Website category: auto
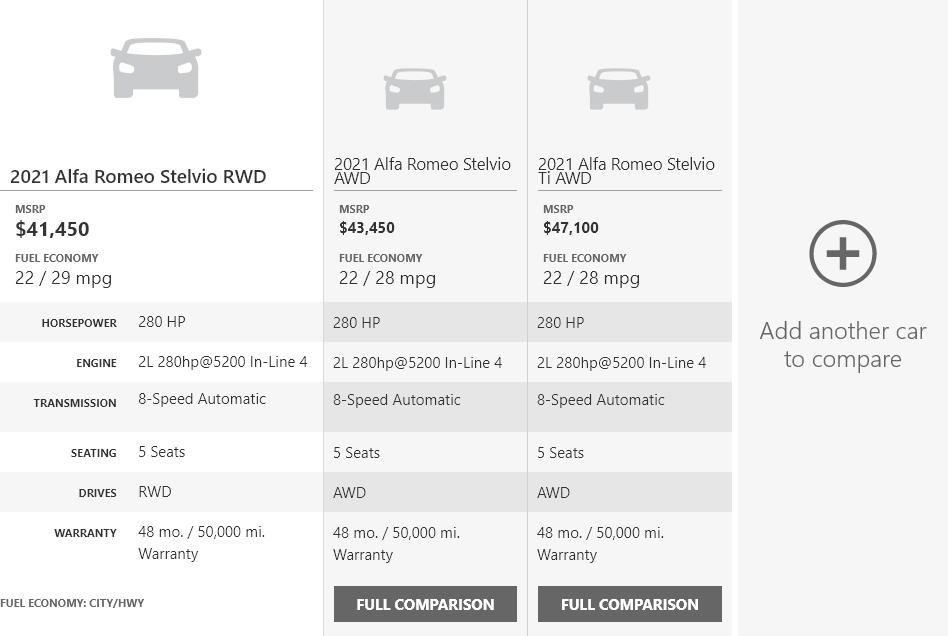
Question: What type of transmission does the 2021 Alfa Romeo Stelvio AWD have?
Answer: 8-Speed Automatic

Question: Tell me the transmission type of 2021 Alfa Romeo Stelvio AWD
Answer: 8-Speed Automatic

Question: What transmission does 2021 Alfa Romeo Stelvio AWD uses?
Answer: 8-Speed Automatic

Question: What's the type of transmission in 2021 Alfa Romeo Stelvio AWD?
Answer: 8-Speed Automatic

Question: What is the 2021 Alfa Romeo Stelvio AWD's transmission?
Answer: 8-Speed Automatic

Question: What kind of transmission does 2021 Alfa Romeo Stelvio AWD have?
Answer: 8-Speed Automatic

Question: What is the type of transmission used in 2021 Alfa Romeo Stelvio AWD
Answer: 8-Speed Automatic

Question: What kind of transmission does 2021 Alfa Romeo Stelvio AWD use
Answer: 8-Speed Automatic

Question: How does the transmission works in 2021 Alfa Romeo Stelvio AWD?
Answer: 8-Speed Automatic

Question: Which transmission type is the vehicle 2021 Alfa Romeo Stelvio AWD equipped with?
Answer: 8-Speed Automatic

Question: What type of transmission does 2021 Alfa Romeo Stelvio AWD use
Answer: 8-Speed Automatic

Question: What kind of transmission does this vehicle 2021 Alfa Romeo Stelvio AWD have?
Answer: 8-Speed Automatic

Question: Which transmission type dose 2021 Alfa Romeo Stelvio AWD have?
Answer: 8-Speed Automatic

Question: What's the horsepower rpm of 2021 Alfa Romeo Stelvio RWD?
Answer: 280 HP

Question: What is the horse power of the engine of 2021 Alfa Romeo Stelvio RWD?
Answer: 280 HP

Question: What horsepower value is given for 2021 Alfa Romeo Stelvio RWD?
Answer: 280 HP

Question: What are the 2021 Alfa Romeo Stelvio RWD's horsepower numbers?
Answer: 280 HP

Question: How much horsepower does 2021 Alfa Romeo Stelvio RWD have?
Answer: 280 HP

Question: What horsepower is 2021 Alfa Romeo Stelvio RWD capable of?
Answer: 280 HP

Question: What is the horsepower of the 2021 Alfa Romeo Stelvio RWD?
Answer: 280 HP

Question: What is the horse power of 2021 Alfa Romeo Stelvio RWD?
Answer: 280 HP

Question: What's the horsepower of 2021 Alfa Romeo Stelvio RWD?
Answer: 280 HP

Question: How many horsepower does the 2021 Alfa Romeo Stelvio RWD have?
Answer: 280 HP

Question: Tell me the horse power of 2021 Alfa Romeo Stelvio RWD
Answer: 280 HP

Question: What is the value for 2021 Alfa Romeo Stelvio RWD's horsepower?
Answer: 280 HP

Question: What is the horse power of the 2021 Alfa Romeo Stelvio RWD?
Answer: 280 HP

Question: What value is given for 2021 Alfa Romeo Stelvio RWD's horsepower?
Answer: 280 HP

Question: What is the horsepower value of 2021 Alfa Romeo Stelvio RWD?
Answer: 280 HP

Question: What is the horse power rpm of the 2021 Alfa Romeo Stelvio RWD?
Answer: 280 HP

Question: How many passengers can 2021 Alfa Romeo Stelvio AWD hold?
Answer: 5 Seats

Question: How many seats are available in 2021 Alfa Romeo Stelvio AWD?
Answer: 5 Seats

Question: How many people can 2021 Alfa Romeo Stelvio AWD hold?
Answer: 5 Seats

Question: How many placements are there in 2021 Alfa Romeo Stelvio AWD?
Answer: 5 Seats

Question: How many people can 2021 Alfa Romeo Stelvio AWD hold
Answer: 5 Seats

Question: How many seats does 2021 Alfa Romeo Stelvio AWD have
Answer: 5 Seats

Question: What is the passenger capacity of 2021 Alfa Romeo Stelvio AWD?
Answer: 5 Seats

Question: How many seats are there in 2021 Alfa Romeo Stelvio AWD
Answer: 5 Seats

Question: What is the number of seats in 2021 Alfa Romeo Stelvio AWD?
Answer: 5 Seats

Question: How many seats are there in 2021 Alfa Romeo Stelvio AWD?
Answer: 5 Seats

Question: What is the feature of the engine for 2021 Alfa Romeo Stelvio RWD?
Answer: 2L 280hp@5200 In-Line 4

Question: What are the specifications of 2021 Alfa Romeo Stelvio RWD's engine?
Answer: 2L 280hp@5200 In-Line 4

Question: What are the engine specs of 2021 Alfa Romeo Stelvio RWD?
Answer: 2L 280hp@5200 In-Line 4

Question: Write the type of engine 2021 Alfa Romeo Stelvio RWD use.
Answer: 2L 280hp@5200 In-Line 4

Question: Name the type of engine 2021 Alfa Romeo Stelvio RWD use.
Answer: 2L 280hp@5200 In-Line 4

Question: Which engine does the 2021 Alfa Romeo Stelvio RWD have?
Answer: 2L 280hp@5200 In-Line 4

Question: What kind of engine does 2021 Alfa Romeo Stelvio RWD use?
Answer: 2L 280hp@5200 In-Line 4

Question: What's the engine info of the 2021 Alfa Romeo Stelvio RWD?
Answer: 2L 280hp@5200 In-Line 4

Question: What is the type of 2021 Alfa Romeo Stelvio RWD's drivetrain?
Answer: RWD

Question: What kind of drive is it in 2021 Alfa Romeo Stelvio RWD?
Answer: RWD

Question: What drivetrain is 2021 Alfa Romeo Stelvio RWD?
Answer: RWD

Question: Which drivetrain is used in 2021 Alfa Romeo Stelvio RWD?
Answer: RWD

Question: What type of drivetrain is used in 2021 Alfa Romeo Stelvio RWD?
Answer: RWD

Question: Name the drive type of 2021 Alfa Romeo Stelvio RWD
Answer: RWD

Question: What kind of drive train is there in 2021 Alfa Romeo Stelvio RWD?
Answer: RWD

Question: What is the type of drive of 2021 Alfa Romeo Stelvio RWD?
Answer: RWD

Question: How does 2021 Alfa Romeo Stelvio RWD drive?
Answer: RWD

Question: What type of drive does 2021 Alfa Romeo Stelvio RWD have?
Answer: RWD

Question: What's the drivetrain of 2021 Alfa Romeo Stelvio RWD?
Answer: RWD

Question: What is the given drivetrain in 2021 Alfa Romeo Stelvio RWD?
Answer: RWD

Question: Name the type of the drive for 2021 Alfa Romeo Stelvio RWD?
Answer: RWD

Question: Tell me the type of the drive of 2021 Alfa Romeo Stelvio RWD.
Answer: RWD

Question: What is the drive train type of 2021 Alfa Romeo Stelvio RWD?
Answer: RWD

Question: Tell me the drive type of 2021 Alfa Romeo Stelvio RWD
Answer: RWD

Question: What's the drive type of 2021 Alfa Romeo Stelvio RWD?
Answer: RWD